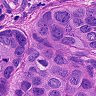
Metastatic tissue present: yes